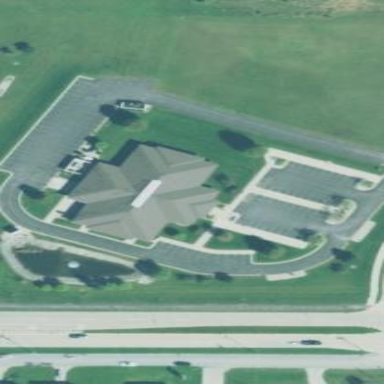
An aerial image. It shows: Clinic building providing healthcare services.